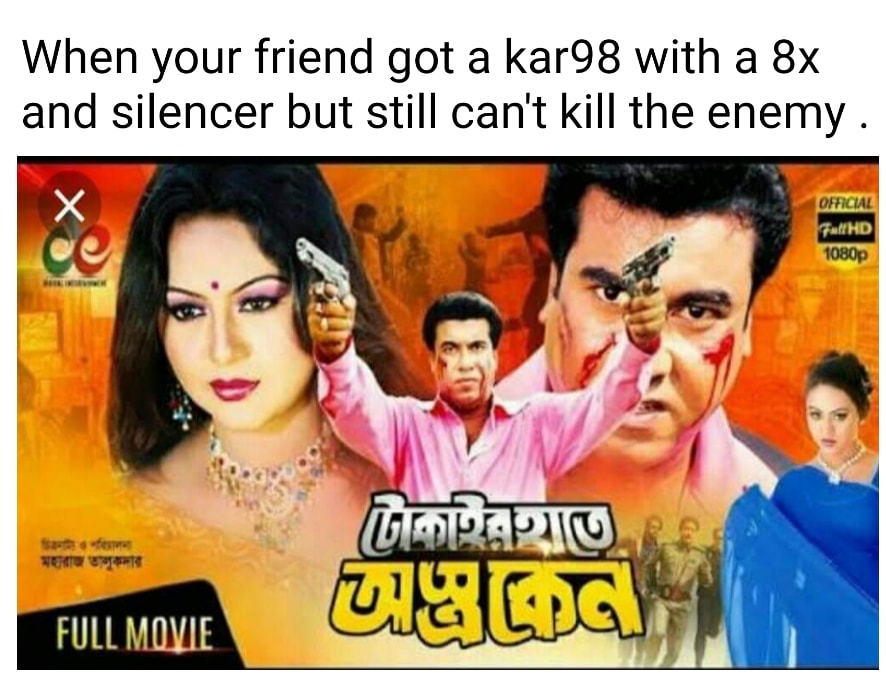
Caption: When your friend got a kar98 with a 8x and silencer but still can't kill the enemy .  টোকাইর হাতে অস্ত্র কেন
Label: non-hate